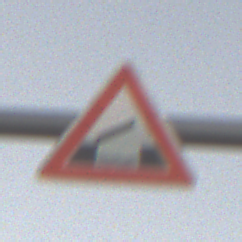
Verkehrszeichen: BeweglicheBruecke
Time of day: SunriseSunset
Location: Outdoor (RoadRail)
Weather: PartlyCloudy
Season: NotSpecified
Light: Natural